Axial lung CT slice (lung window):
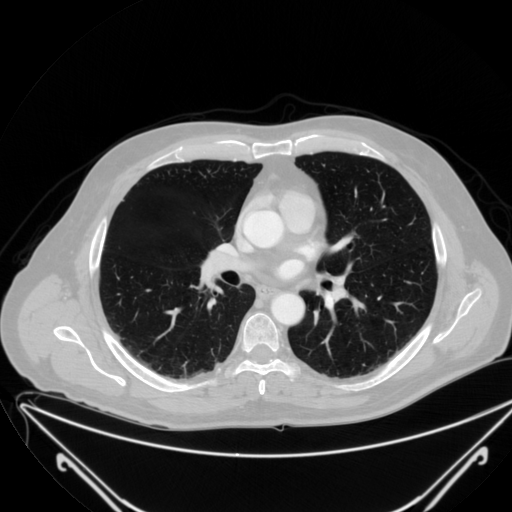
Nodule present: no